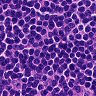
Metastatic tissue present: no